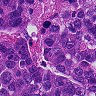
Metastatic tissue present: yes